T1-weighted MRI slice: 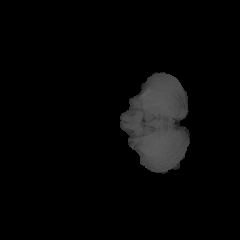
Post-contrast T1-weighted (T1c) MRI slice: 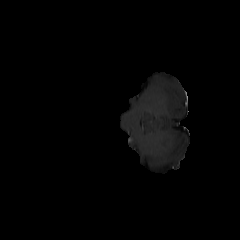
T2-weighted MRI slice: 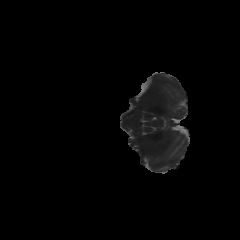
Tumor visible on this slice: no